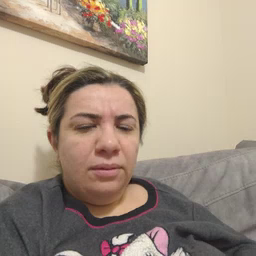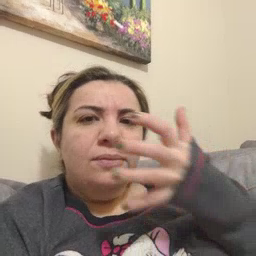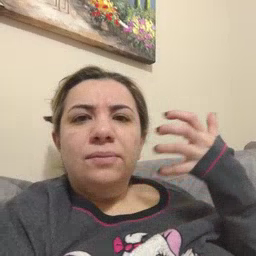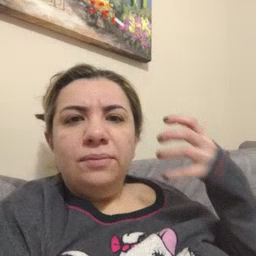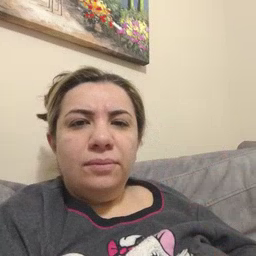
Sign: tiger